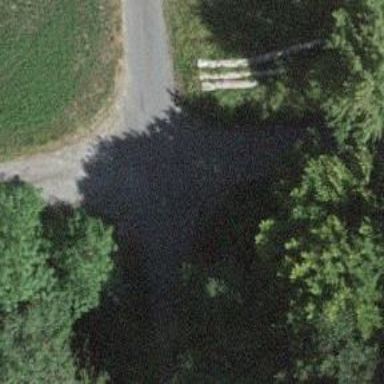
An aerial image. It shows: Unclassified road.